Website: apple-inc
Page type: payment
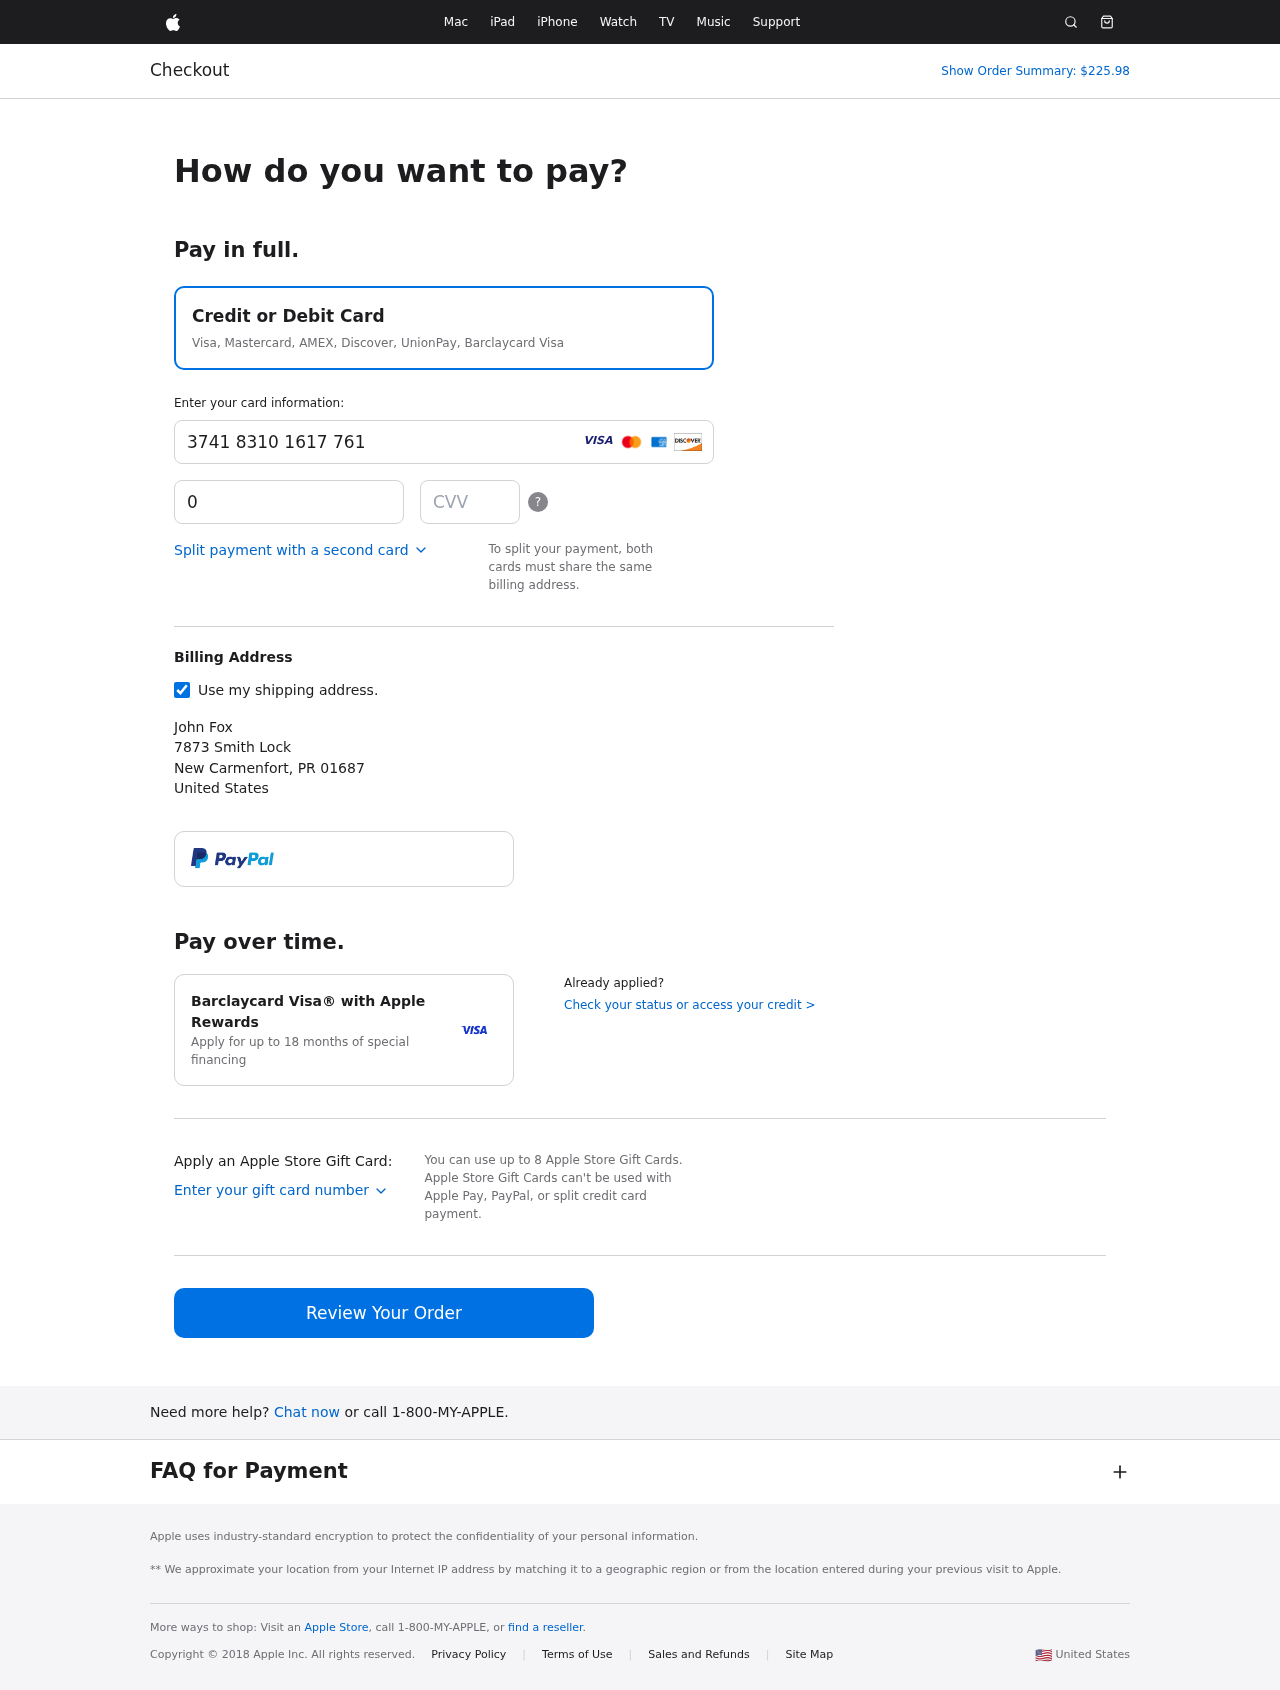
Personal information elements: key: PII_CARD_CVV
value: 3667
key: PII_CARD_EXPIRY
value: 09/28
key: PII_CARD_NUMBER
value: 3741 8310 1617 761
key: PII_CITY
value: New Carmenfort
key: PII_COUNTRY
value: United States
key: PII_FULLNAME
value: John Fox
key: PII_POSTCODE
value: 01687
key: PII_STATE_ABBR
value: PR
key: PII_STREET
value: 7873 Smith Lock
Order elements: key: ORDER_TOTAL
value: Show Order Summary: $225.98